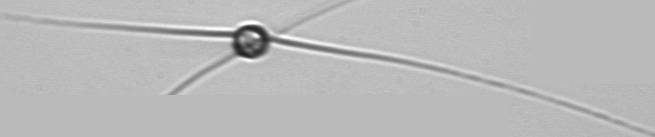
Label: Chaetoceros_danicus